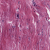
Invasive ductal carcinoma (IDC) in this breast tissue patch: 0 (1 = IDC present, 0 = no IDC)